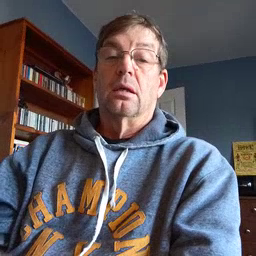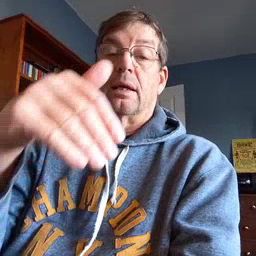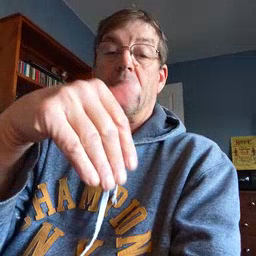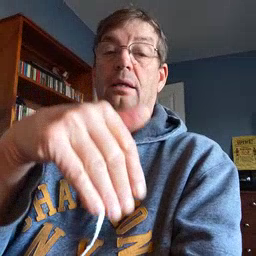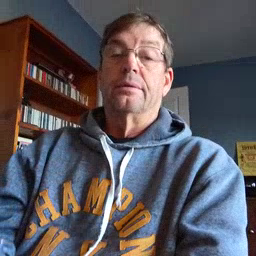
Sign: night